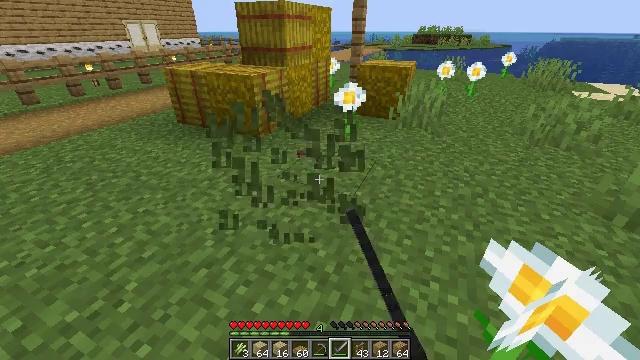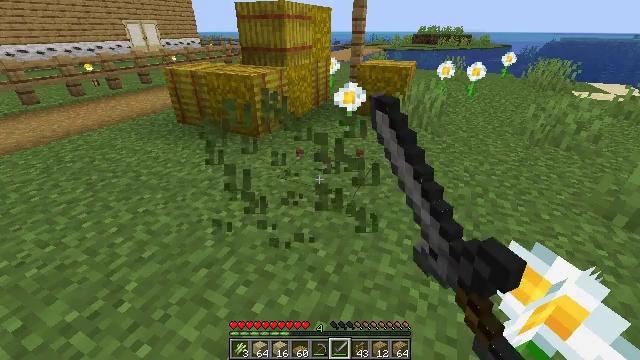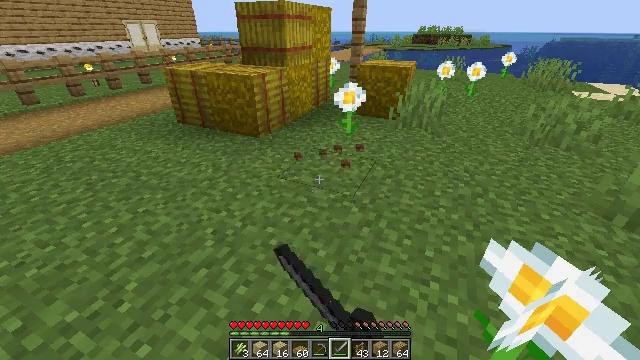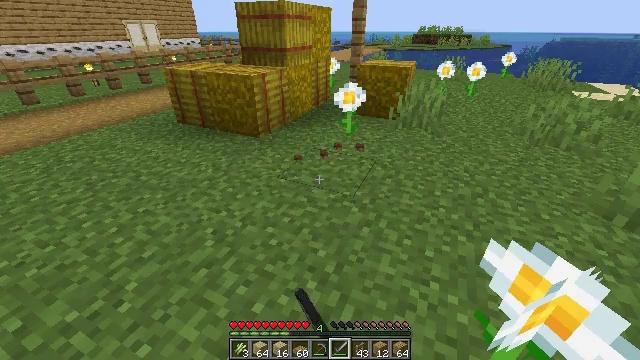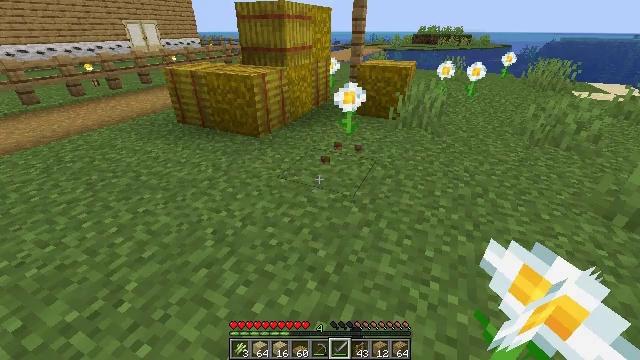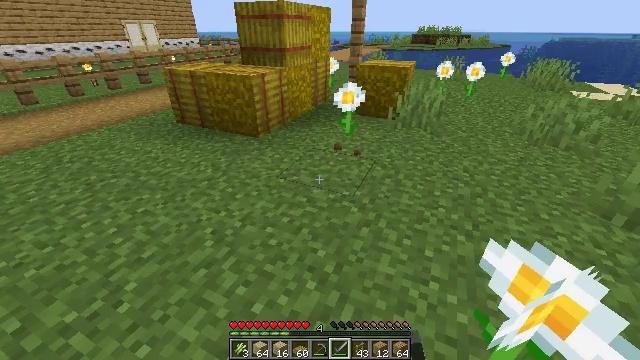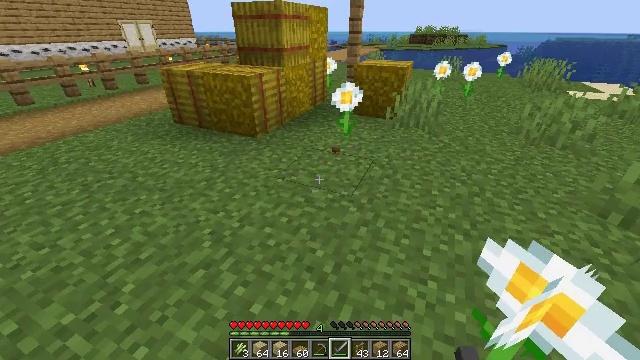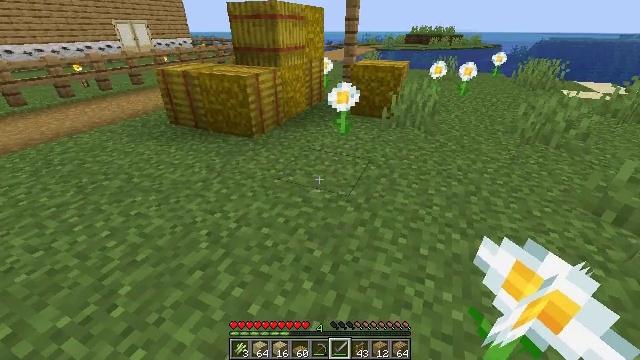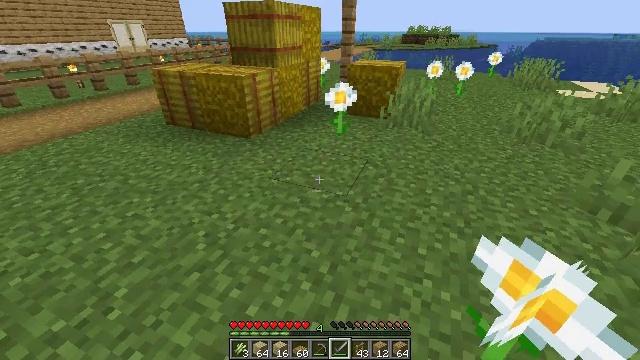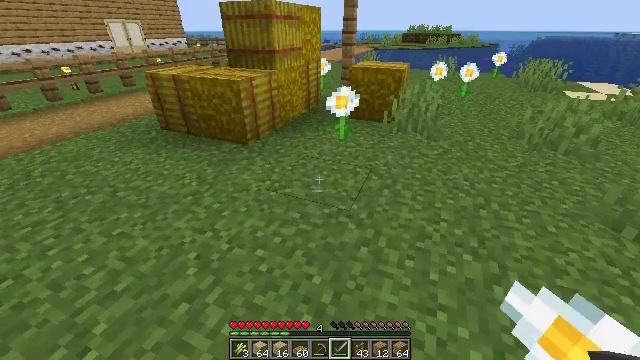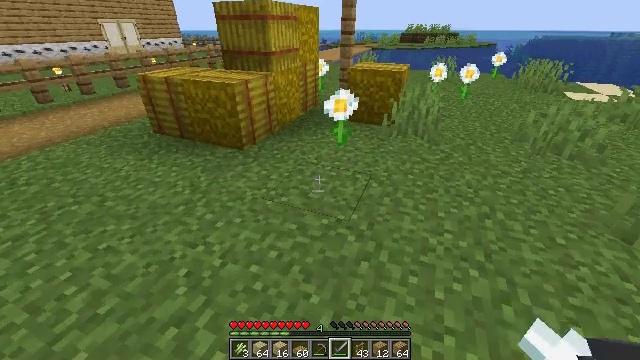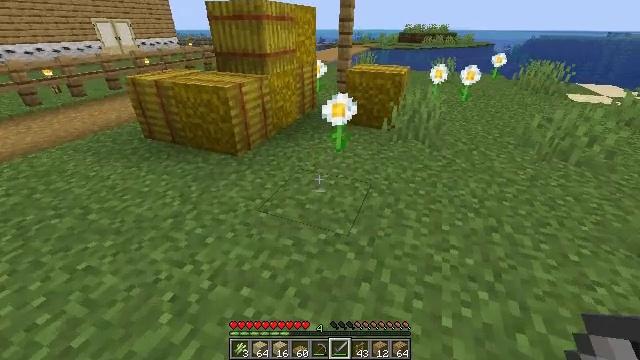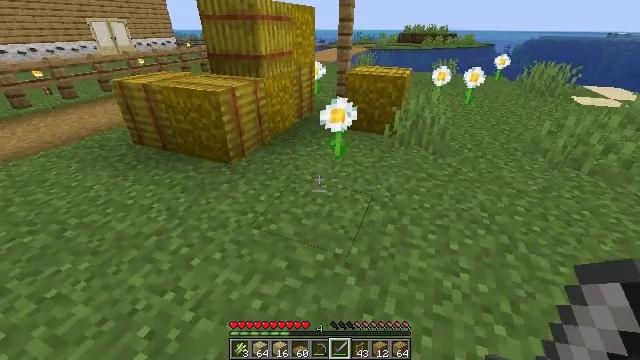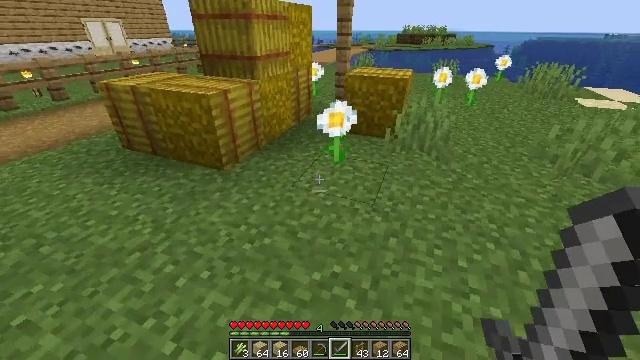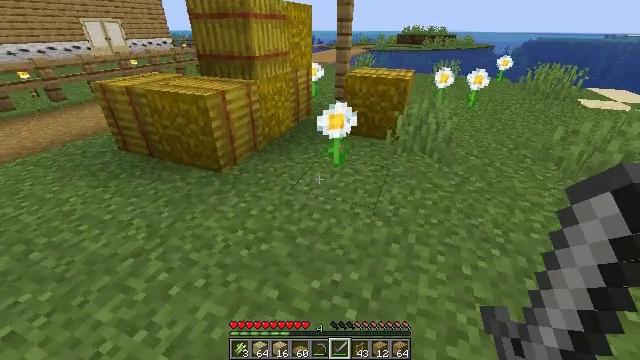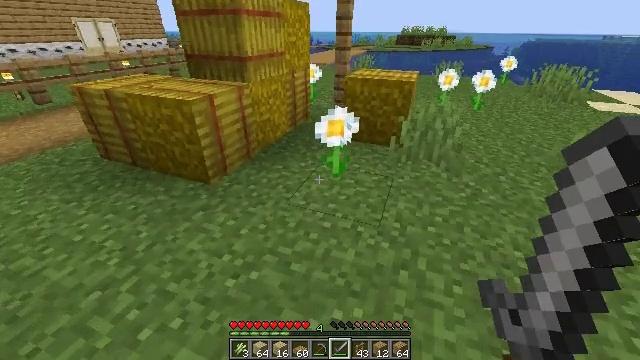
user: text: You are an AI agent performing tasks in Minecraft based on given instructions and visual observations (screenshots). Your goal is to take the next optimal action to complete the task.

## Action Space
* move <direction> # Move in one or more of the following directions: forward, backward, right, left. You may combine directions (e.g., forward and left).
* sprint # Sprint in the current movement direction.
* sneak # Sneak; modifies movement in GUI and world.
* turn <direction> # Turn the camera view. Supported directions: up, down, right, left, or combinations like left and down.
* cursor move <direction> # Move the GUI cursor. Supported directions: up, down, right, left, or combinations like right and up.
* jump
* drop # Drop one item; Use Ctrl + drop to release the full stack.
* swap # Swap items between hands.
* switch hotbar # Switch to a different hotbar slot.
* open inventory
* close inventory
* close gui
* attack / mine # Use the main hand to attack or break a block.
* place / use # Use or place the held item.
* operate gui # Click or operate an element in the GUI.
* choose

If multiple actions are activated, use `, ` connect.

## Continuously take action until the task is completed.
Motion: motion action
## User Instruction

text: Harvest the oxeye daisy.
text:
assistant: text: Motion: attack / mine
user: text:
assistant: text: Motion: no_op
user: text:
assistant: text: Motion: no_op
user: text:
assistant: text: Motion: no_op
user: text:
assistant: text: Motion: no_op
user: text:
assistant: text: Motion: no_op
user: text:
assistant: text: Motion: no_op
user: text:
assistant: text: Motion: move forward
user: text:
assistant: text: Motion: move forward
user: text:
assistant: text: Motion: move forward
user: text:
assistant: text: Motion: move forward
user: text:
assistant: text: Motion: move forward
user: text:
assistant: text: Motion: move forward
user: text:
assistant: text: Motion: move forward
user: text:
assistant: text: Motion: move forward
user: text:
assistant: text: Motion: move forward, turn right
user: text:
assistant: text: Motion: move forward, turn right
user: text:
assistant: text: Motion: turn right
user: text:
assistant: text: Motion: attack / mine
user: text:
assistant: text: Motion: attack / mine
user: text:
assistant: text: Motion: attack / mine
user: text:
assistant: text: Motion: attack / mine
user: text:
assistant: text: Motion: attack / mine
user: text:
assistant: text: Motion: attack / mine